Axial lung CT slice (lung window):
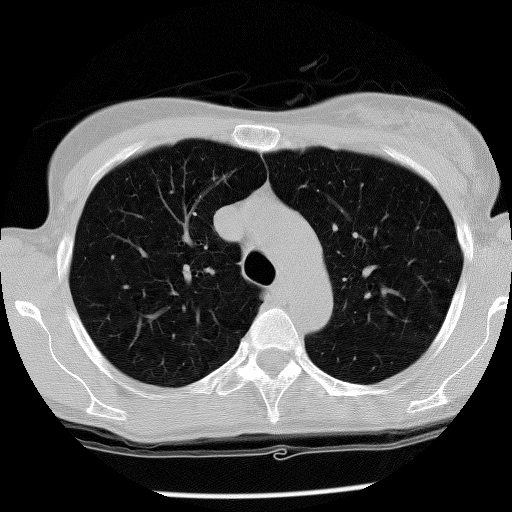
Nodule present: no